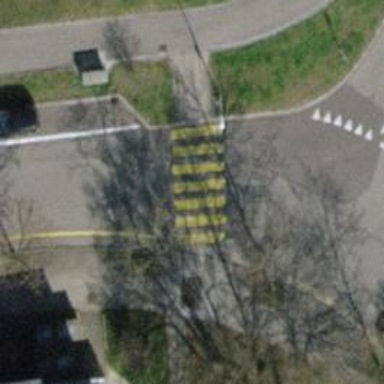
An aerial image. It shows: Zebra crossing on the road.